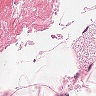
Metastatic tissue present: no